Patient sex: M
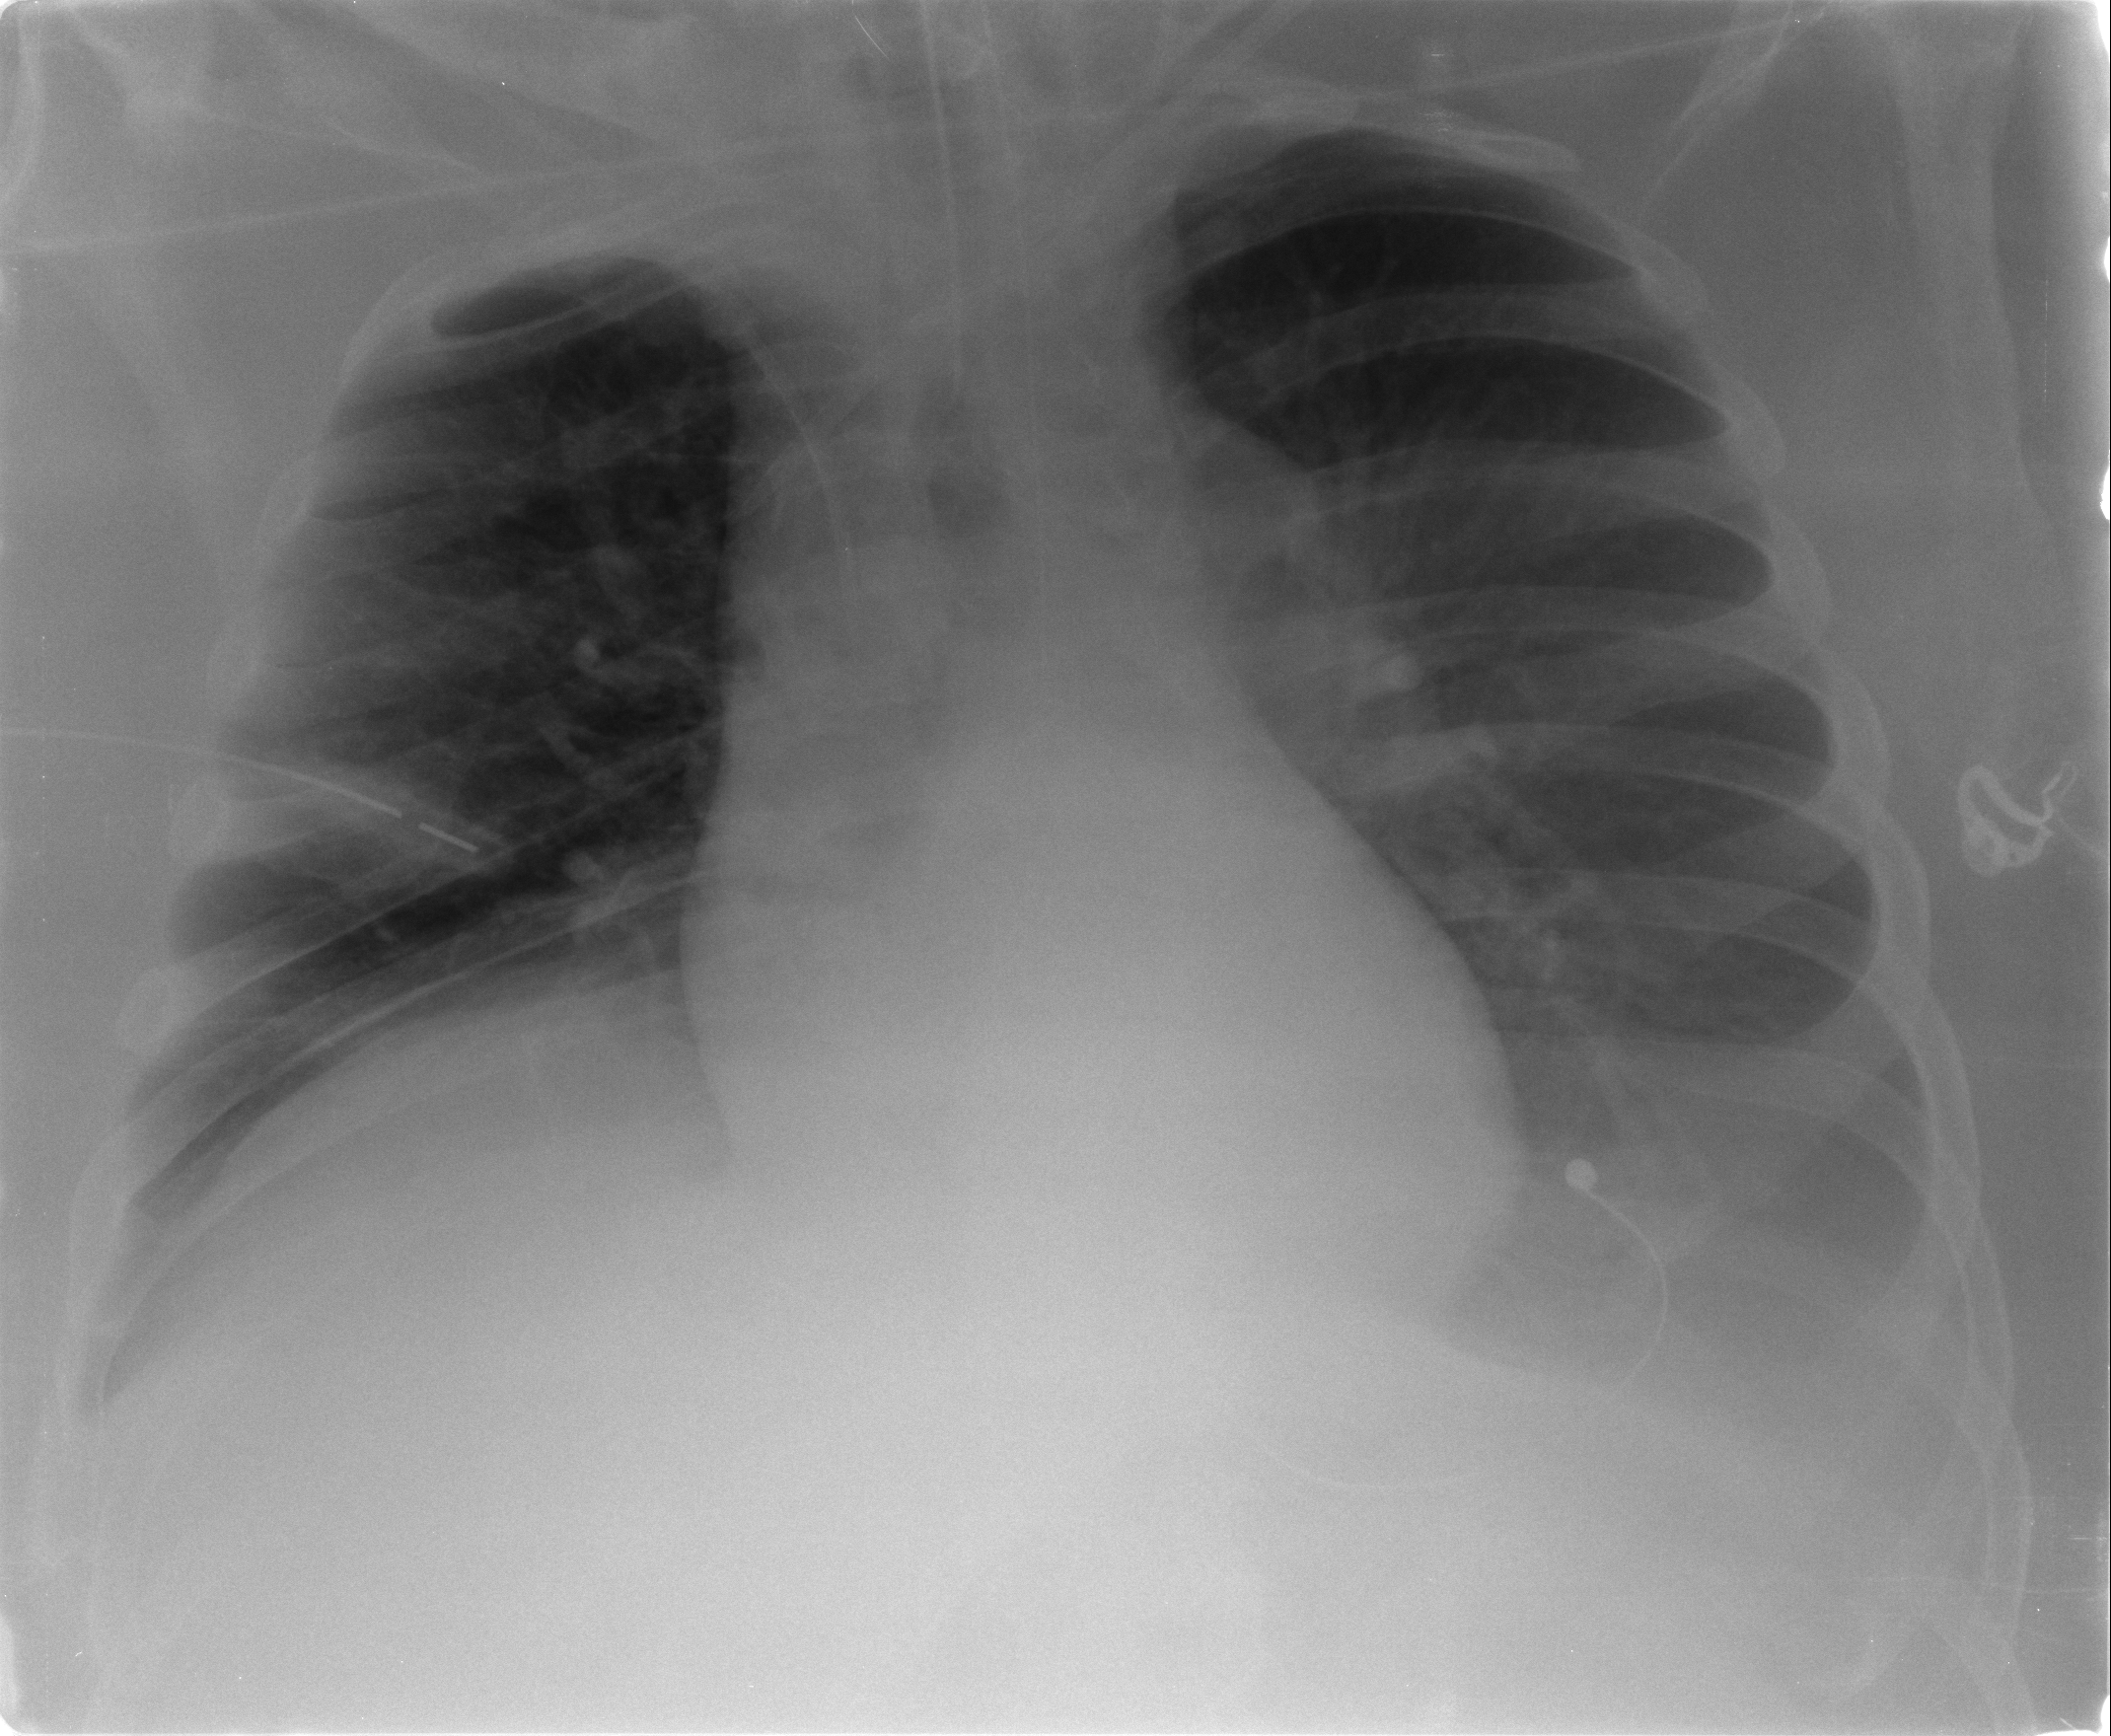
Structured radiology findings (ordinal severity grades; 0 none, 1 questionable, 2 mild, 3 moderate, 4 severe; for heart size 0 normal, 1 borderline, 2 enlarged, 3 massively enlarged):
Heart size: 0
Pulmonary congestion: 1
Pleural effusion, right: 1
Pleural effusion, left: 2
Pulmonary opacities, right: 0
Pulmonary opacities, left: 0
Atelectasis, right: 2
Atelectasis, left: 2